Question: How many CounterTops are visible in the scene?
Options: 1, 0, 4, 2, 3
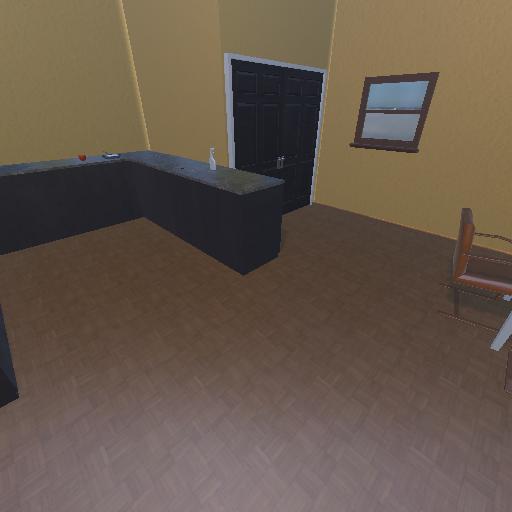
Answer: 1